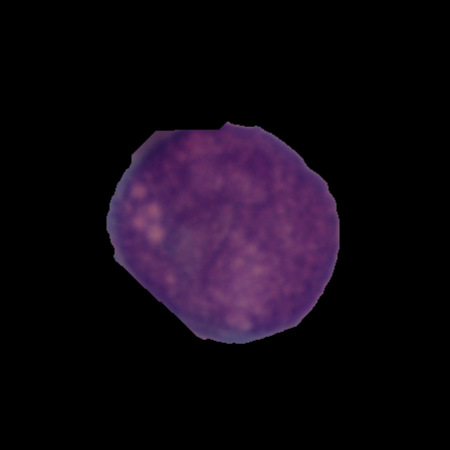
Label: cancer